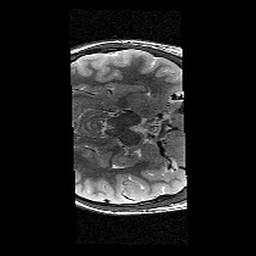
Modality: T2w
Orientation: axial
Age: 12
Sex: female
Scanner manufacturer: siemens
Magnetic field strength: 3 T
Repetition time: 9.23 s
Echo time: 0.067 s